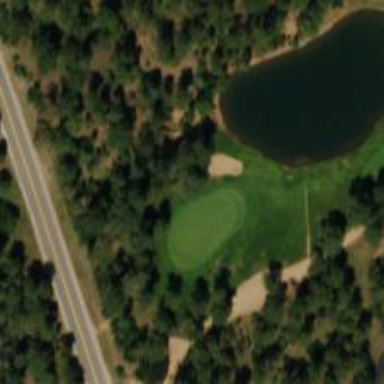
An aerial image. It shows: View of golf hole.